Question: I have a problem accessing the 'ContentOffset' of a 'UIScrollView'. I had no problem with this before, but this time the 'UIScrollView' is inside a 'Container View' linked to a 'ViewController'.
To better understand my situation here's a scheme and a picture:
MenuViewController Container View ScrollView1ViewController ScrollView1

The 'UIScrollView' which I have to get it's 'ContentOffset' is linked using an 'IBOutlet' in the 'ScrollView1ViewController.h'.
So my question is: is it possible to know the 'ContentOffset' of the 'UIScrollView' from the 'MenuViewController.m'? Maybe importing the IBOutlet inside 'ScrollView1ViewController.h' in 'MenuViewController.m'
'''
#import <UIKit/UIKit.h>
@interface ScrollView1ViewController : UIViewController <UIScrollViewDelegate>
{
}
@property (weak, nonatomic) IBOutlet UIScrollView *scrollView1;
@end
'''
'''
#import "MenuViewController.h"
#import "ScrollView1ViewController.h"
@interface MenuViewController ()
{
}
@property (strong, nonatomic) ScrollView1ViewController *sV1VC;
@property (weak, nonatomic) UIScrollView *scrollView1;
@end
/***/
- (void)scrollForward
{
self.offsetPoint = self.scrollView1.contentOffset.x;
if ((self.offsetPoint == 0))
{
[self.scrollView1 setContentOffset:CGPointMake(270, 0) animated:YES];
}
}
'''
If you need more code and/or pictures to better understand my problem don't hesitate to ask me.
Thanks
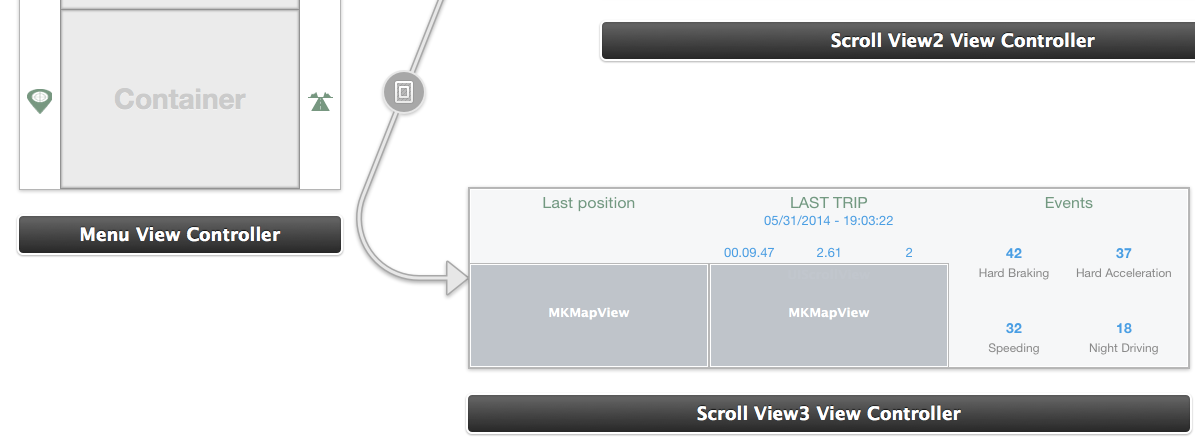
Answer: The one way in which I could see this is if you make a function to return the contentOffset of your scrollview in your ScrollView1ViewController
'''
- (CGRect)returnContentOffSet
{
return myScrollView.contentOffset;
}
'''
and the try to call that method from MenuViewController